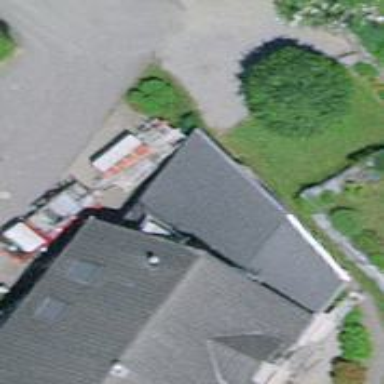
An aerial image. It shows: View of roof of building.